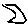
Label: moon